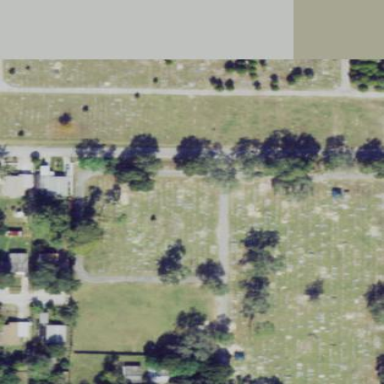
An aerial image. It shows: Cemetery.